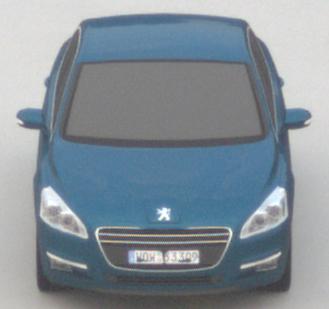
Make: Peugeot
Model: 508 120 VTi
Detailed model: 508 (I) Limousine
Model produced from: 2011/03
Model produced until: 2014/05
Doors: 4
Color: blue
Road condition: dry road
Daytime: morning or afternoon
Contrast: low contrast